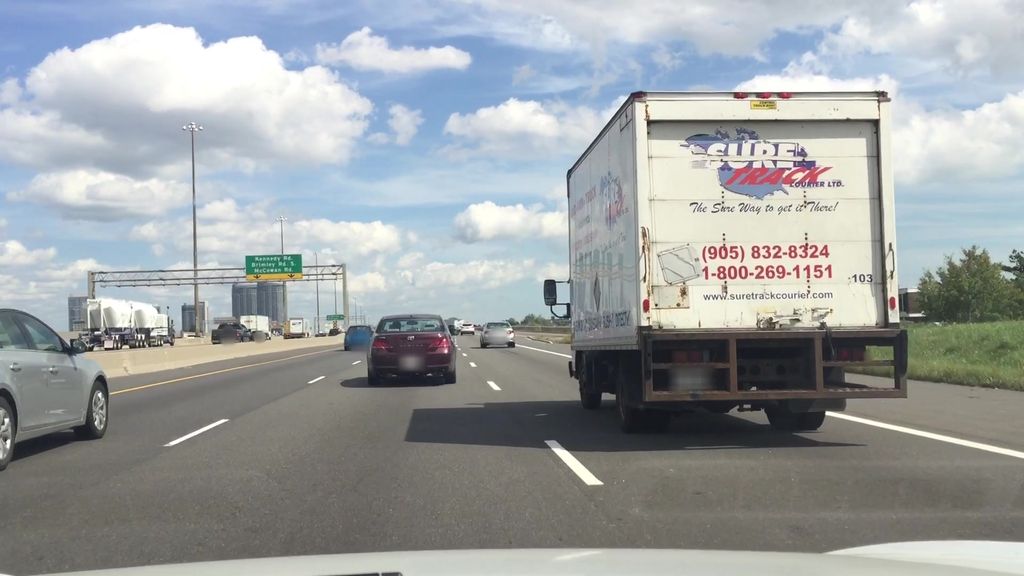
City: toronto